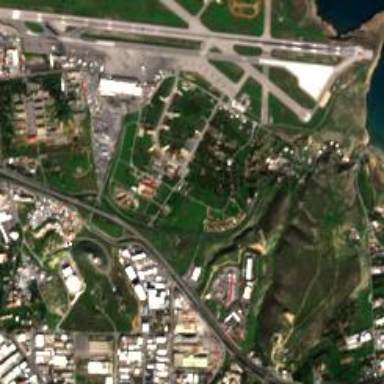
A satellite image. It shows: International airport classified as aerodrome.